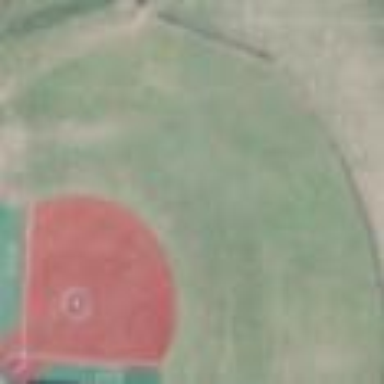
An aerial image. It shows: Softball pitch for leisure land activities.